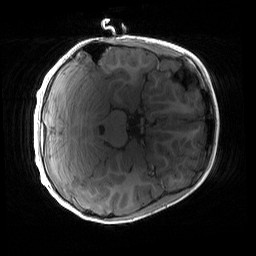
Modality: T1w
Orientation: axial
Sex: male
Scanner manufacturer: siemens
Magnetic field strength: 3 T
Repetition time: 1.9 s
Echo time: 0.00243 s